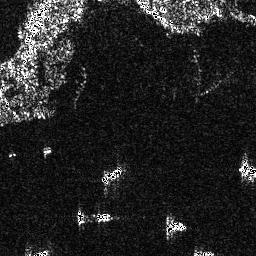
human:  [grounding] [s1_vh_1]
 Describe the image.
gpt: In the satellite image, there is  <ref>1 small ship </ref> <box>[[39, 64, 47, 71, 0]]</box> located at center,  <ref>2 small ship </ref> <box>[[29, 82, 42, 87, 0], [63, 85, 72, 90, 0]]</box> located at bottom,  <ref>1 small ship </ref> <box>[[92, 62, 99, 70, 0]]</box> located at right.